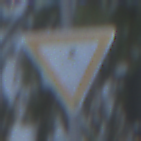
Verkehrszeichen: VorfahrtGewaehren
Umgebung: Outdoor, Nature
Tageszeit: MorningAfternoon
Wetter: Clear
Licht: Natural
Jahreszeit: Winter
Kontrast: LowContrast